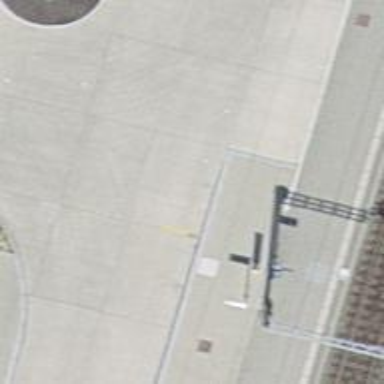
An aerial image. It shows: Platform for public transport is situated by the road.